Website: home-depot
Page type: customer-info-address
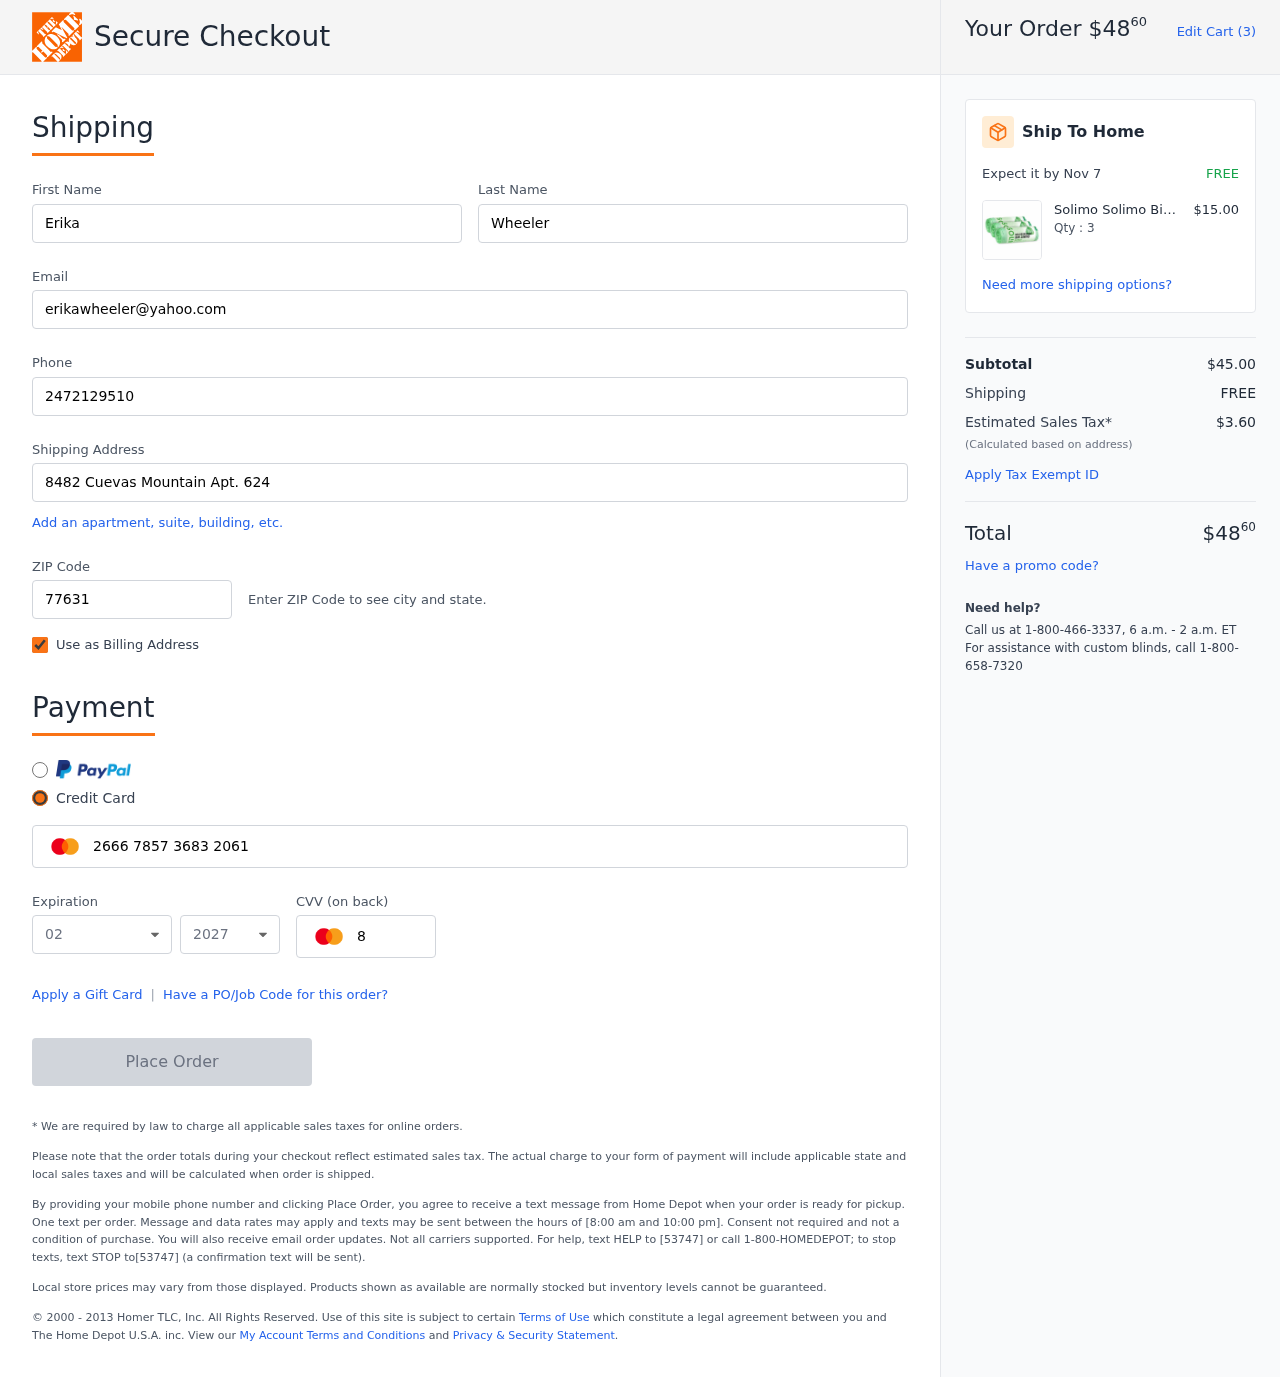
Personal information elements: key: PII_CARD_CVV
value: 885
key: PII_CARD_EXPIRY_MONTH
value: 02
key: PII_CARD_EXPIRY_YEAR
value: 27
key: PII_CARD_NUMBER
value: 2666 7857 3683 2061
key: PII_EMAIL
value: erikawheeler@yahoo.com
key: PII_FIRSTNAME
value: Erika
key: PII_LASTNAME
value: Wheeler
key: PII_PHONE
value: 2472129510
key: PII_POSTCODE
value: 77631
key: PII_STREET
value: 8482 Cuevas Mountain Apt. 624
Product elements: key: PRODUCT1_BRAND
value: Solimo
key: PRODUCT1_NAME
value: Solimo Bio degradable bin liner 6L, 50 pieces per pack - Pack of 3
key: PRODUCT1_PRICE
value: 15
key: PRODUCT1_QUANTITY
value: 3
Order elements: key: ORDER_TOTAL
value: $4860
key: ORDER_NUM_ITEMS
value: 3
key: ORDER_DELIVERY_DATE
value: Nov 7
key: ORDER_SUBTOTAL
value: $45.00
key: ORDER_SHIPPING_COST
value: FREE
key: ORDER_TAX
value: $3.60